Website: bh-photo
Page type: payment
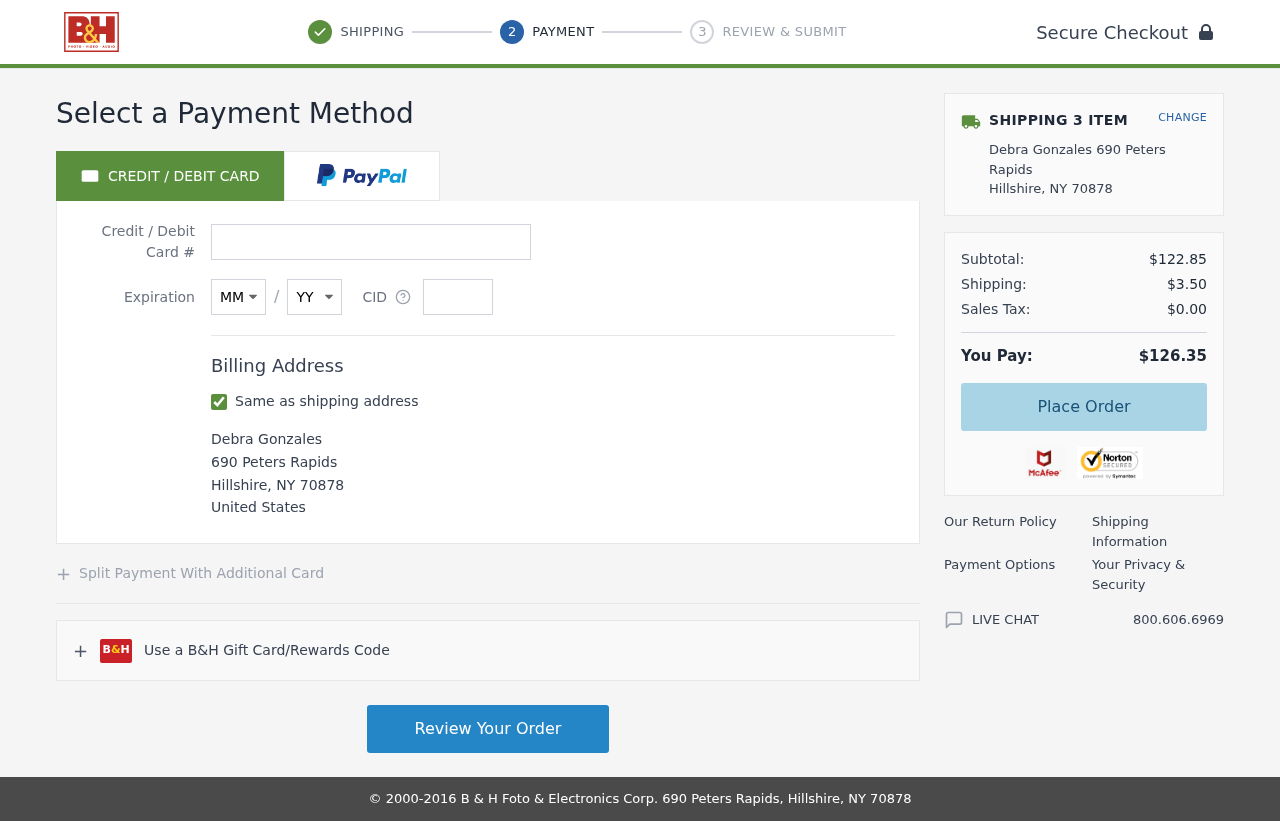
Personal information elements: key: PII_CARD_CVV
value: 276
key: PII_CARD_EXPIRY_MONTH
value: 07
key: PII_CARD_EXPIRY_YEAR
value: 30
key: PII_CARD_NUMBER
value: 5104 4098 3153 4786
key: PII_CITY
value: Hillshire
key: PII_COUNTRY
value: United States
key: PII_FULLNAME
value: Debra Gonzales
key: PII_POSTCODE
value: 70878
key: PII_STATE_ABBR
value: NY
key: PII_STREET
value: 690 Peters Rapids
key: PII_FULLNAME2
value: Debra Gonzales
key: PII_CITY2
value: Hillshire
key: PII_STATE_ABBR2
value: NY
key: PII_POSTCODE_FULL
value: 70878
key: PII_POSTCODE_NUMERIC
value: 70878
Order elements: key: ORDER_NUM_ITEMS
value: SHIPPING 3 ITEM
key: ORDER_SUBTOTAL
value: $122.85
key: ORDER_SHIPPING_COST
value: $3.50
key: ORDER_TAX
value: $0.00
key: ORDER_TOTAL
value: $126.35